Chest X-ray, AP view. Patient: 44 years old, sex M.
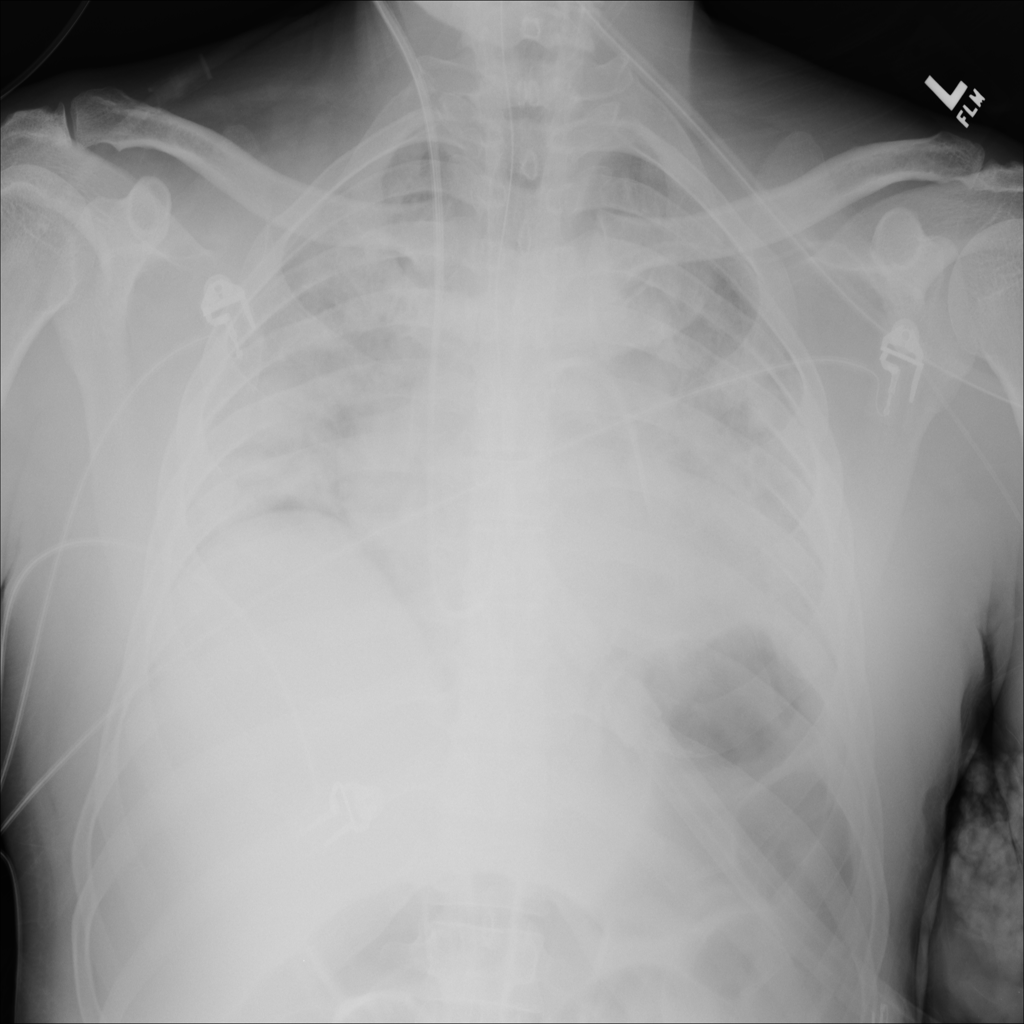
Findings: No Finding